Interaction volume radius: 5 \u00c5
Interaction volume height: 10 \u00c5
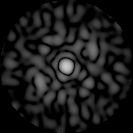
Disorder parameter: 0.7817